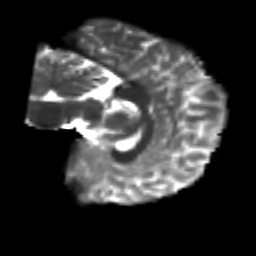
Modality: T2w
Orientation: sagittal
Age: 25
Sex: female
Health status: healthy
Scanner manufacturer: ge
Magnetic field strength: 3 T
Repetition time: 11 s
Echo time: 0.072 s